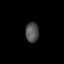
Tissue: prostate
Cell type: T cells
Senescence score: 0.2654
Nuclear area (px): 255
Mean DAPI intensity: 82.447